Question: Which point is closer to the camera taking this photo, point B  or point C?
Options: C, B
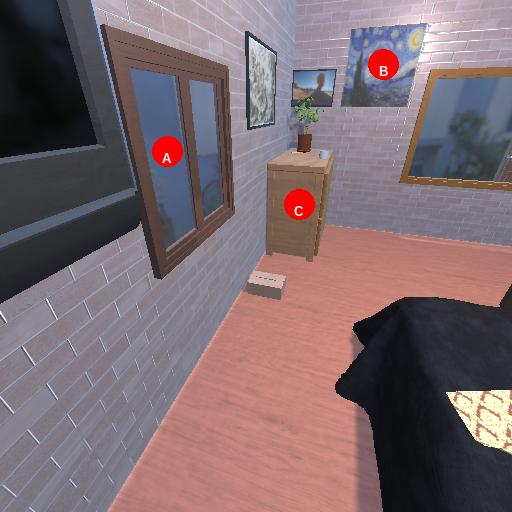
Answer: C